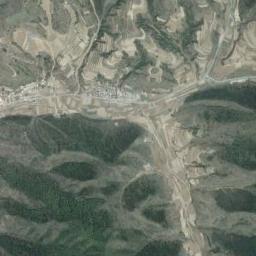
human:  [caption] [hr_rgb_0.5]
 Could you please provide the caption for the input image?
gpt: The folded mountain consists of some ridges and valleys and part of the mountain is covered with dense vegetation .

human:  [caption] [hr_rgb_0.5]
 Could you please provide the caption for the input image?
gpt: The mountain is uneven and rough .

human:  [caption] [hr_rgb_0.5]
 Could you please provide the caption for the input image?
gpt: The mountain is consist of half of green plants and half of bare land .

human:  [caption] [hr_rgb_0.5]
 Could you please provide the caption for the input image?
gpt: There are many terraces and mountain trails on this mountain .

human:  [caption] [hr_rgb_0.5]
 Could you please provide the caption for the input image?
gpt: There are green meadow and many buildings and some farmlands on the mountain .